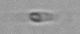
Label: flagellate_morphotype3